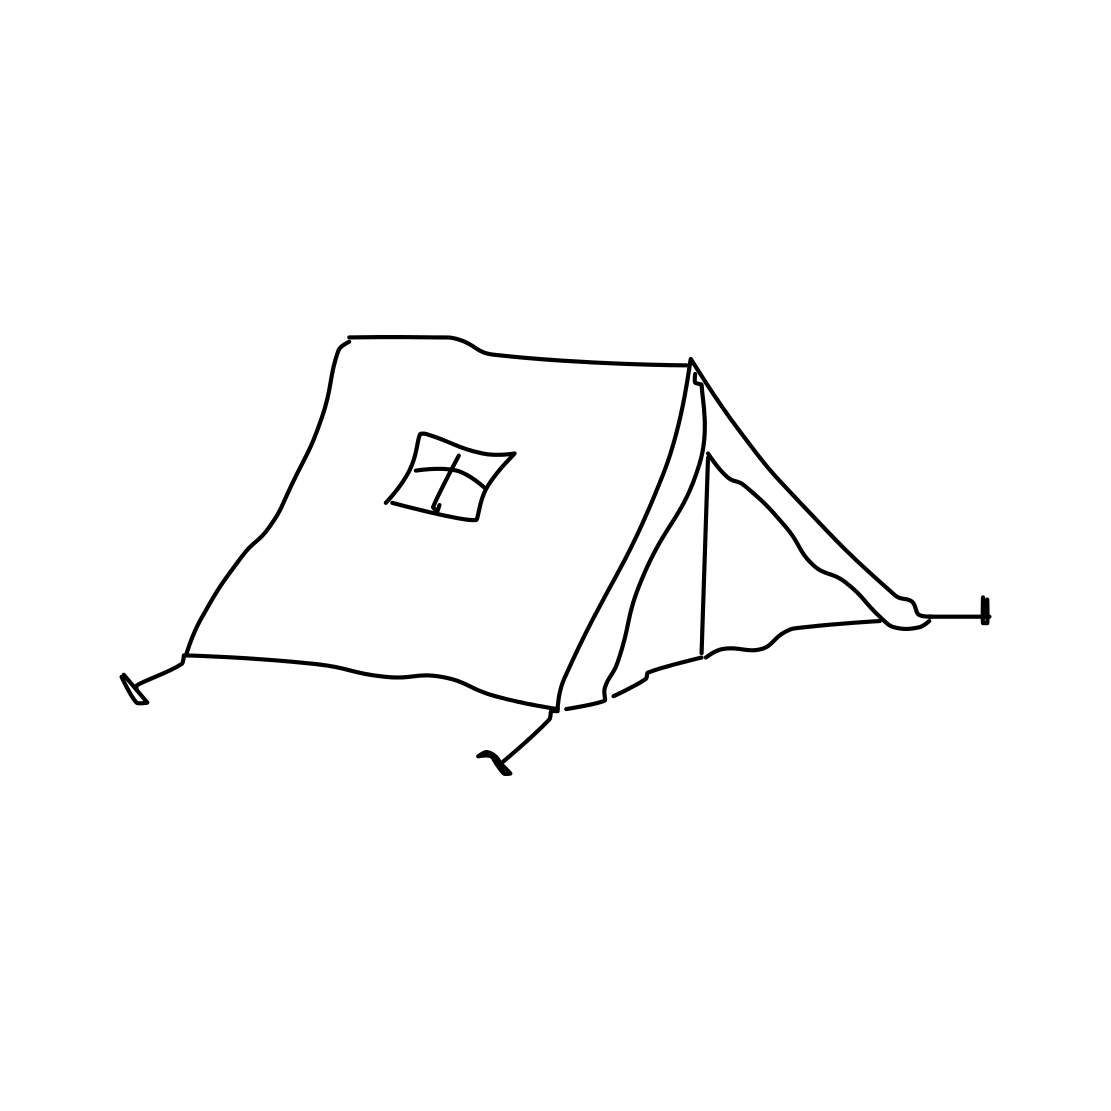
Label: tent